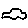
Label: car